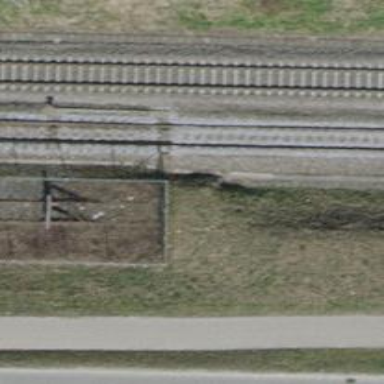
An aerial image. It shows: Railway switch.